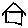
Label: house